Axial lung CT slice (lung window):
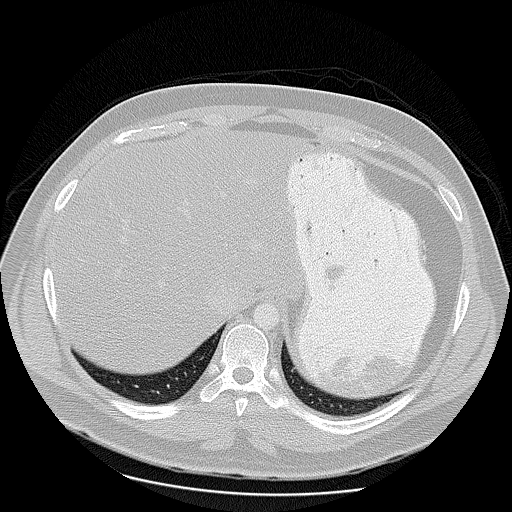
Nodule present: no